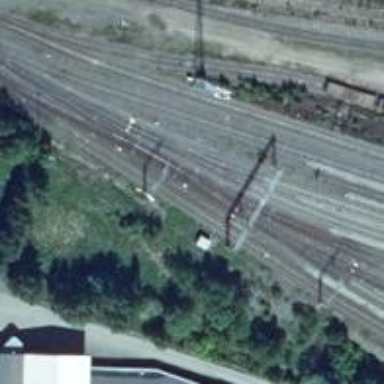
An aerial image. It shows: Railway signal.